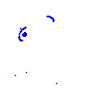
Particle: kaon